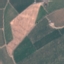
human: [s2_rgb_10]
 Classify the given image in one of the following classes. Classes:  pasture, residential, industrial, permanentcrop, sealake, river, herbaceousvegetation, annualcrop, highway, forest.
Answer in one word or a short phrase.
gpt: PermanentCrop